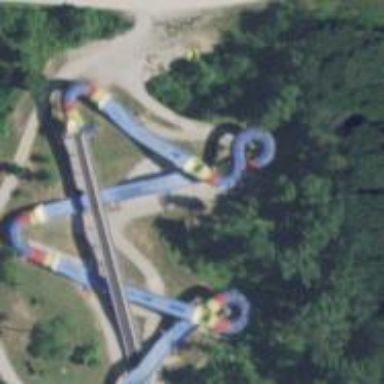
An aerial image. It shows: Water slide attraction.